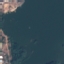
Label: SeaLake